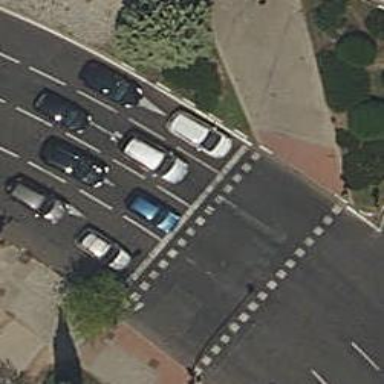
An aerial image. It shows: Crossing with traffic signals.